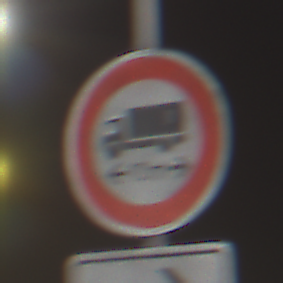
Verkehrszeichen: TatsaechlicheLaenge
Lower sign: RichtungsangabeDurchPfeile5
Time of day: Night
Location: Outdoor (Urban)
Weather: PartlyCloudy
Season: NotSpecified
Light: Artificial